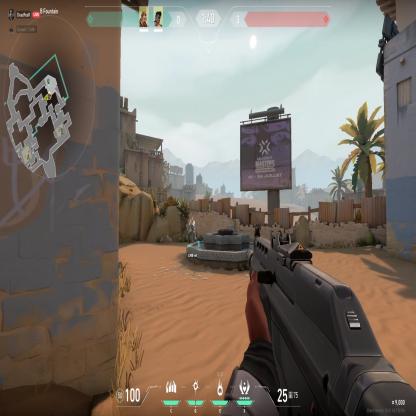
Label: teammate